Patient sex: F
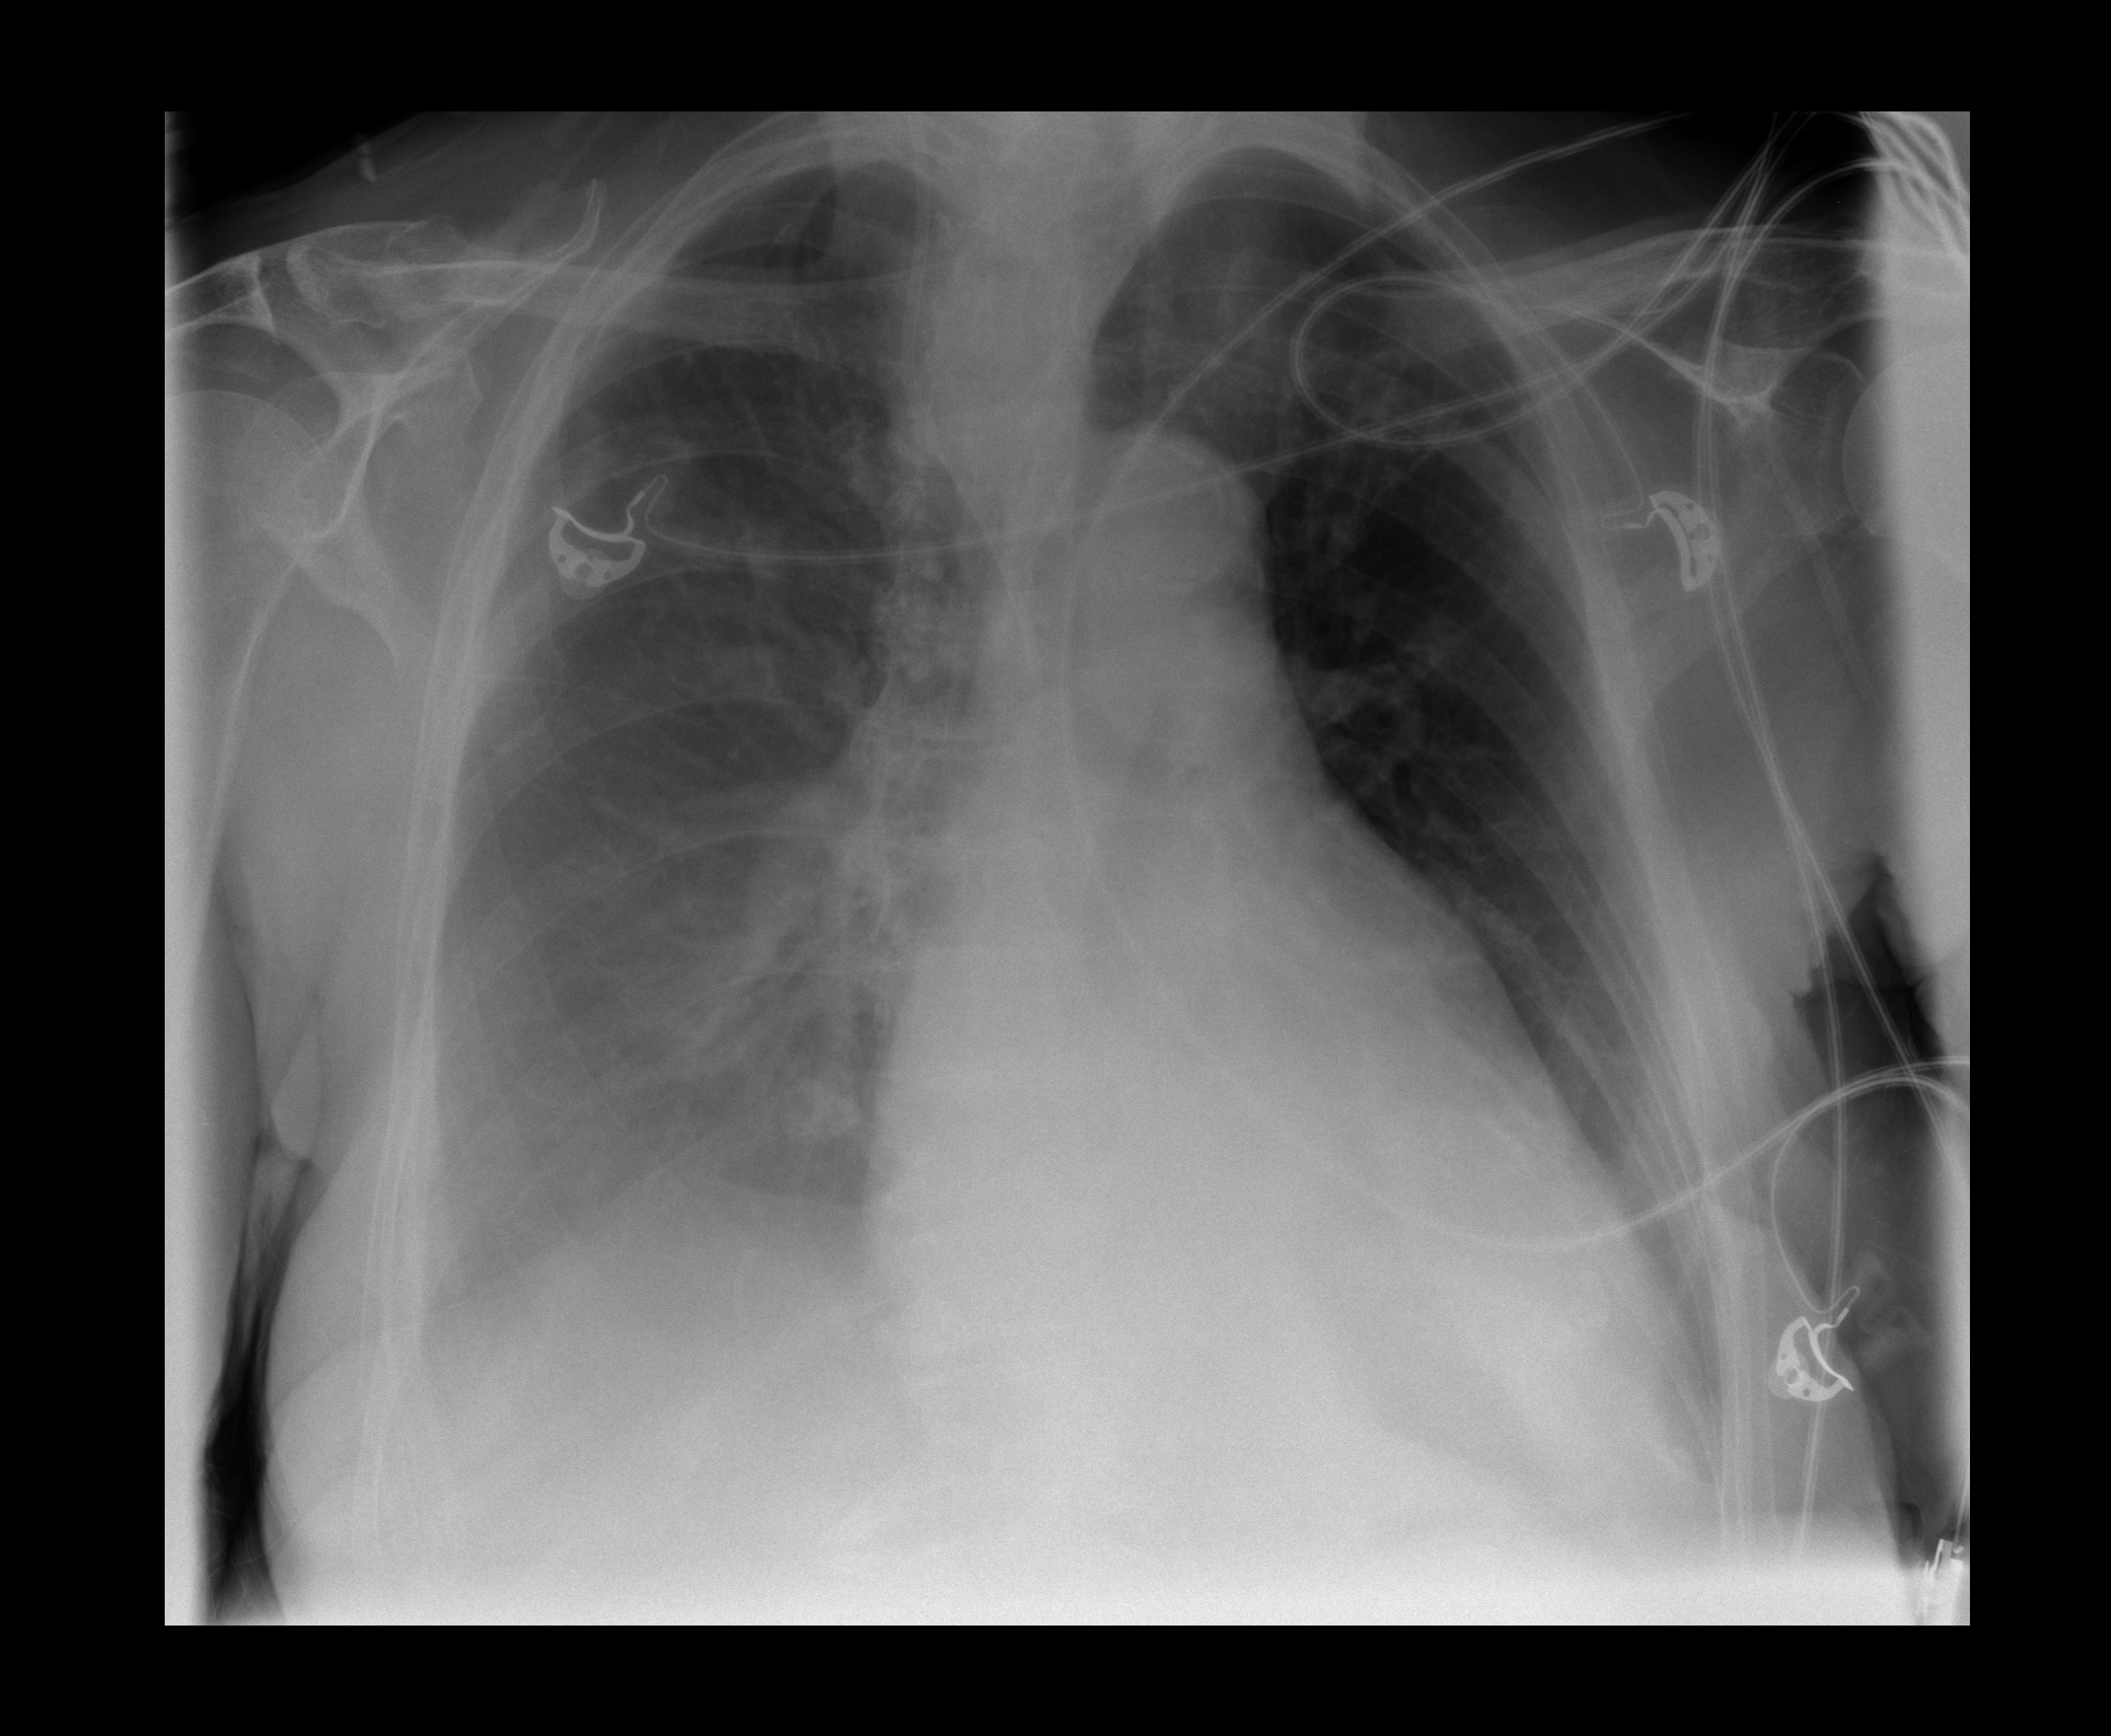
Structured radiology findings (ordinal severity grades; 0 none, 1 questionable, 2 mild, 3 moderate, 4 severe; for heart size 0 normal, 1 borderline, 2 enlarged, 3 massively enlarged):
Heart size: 1
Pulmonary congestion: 0
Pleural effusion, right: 3
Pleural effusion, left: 0
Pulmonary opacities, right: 0
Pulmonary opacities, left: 0
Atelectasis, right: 1
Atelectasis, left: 0